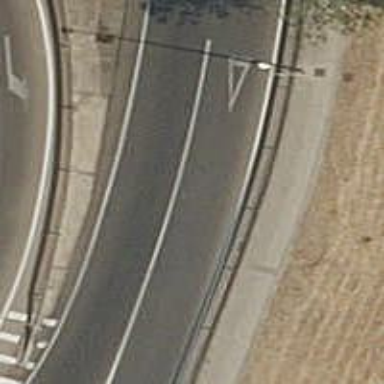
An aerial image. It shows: Tertiary link road with asphalt surface.